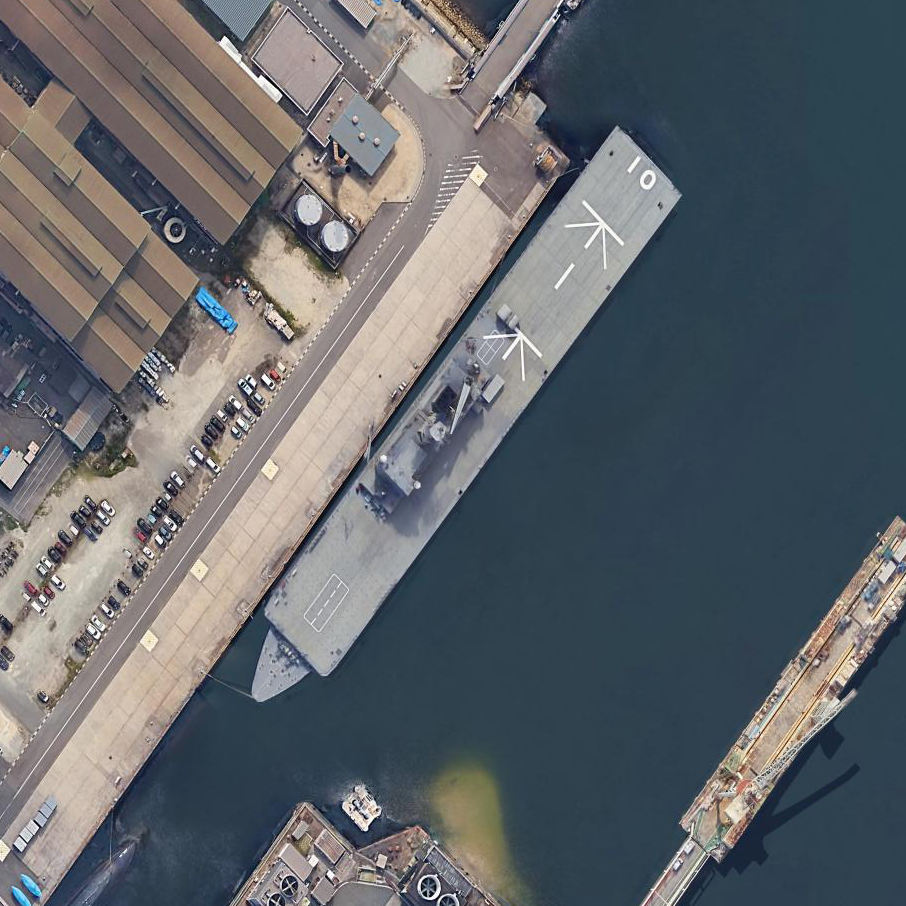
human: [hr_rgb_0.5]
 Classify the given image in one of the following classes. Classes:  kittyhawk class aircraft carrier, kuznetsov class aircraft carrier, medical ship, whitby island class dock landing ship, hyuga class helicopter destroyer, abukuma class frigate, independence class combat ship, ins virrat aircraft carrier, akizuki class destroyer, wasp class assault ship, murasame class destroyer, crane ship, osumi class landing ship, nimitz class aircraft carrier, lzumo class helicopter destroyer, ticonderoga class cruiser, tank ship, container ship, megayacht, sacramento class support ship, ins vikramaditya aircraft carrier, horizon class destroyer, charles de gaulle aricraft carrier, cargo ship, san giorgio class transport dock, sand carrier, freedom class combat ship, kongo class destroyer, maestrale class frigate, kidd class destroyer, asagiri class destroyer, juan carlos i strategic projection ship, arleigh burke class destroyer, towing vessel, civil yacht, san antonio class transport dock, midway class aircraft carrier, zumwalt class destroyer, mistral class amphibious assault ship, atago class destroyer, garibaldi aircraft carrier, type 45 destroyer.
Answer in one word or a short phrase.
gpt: Osumi class landing ship